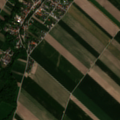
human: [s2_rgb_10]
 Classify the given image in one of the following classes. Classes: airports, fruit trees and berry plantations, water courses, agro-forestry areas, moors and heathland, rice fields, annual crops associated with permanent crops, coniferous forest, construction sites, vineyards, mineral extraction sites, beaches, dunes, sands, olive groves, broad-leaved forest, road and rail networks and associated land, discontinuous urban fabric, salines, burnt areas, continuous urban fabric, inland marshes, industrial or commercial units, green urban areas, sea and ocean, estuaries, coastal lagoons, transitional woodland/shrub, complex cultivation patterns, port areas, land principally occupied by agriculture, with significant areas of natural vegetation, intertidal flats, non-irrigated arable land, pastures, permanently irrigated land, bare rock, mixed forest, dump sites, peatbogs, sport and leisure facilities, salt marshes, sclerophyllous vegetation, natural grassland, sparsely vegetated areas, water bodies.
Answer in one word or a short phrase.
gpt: discontinuous urban fabric, non-irrigated arable land, land principally occupied by agriculture, with significant areas of natural vegetation